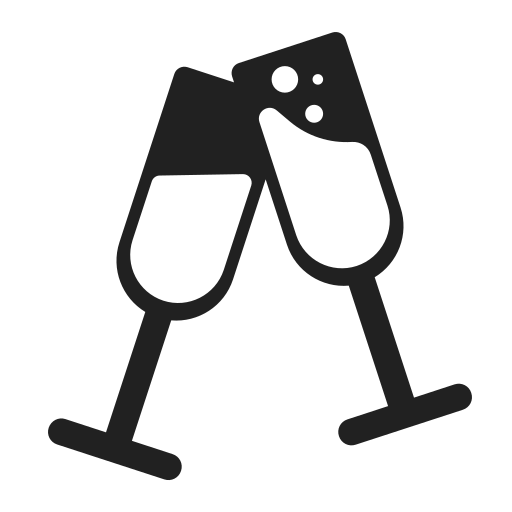
clinking glasses high contrast